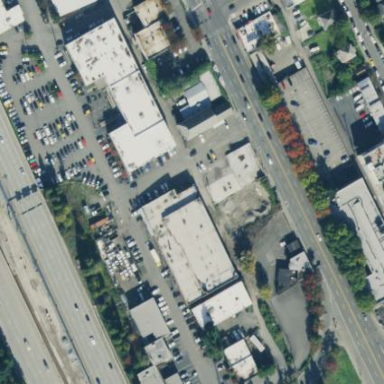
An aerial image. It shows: Storage rental shop located in building.